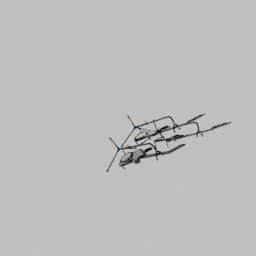
Label: electronics